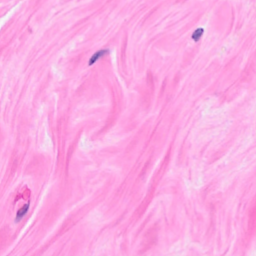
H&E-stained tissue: Breast